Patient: sex M, age 45
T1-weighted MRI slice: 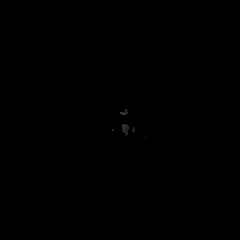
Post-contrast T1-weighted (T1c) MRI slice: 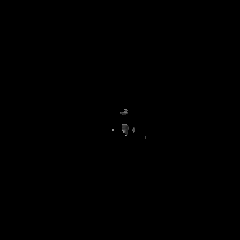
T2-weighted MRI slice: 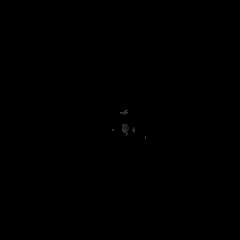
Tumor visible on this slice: no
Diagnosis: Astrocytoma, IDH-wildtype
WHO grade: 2